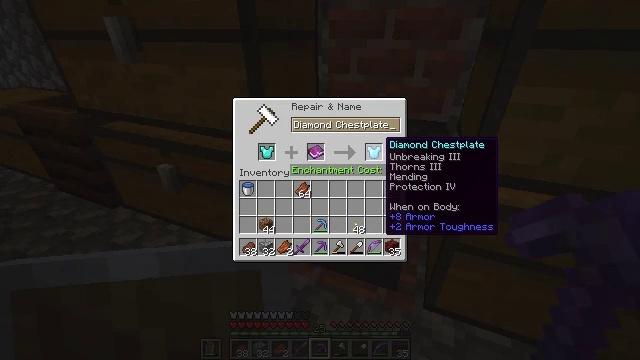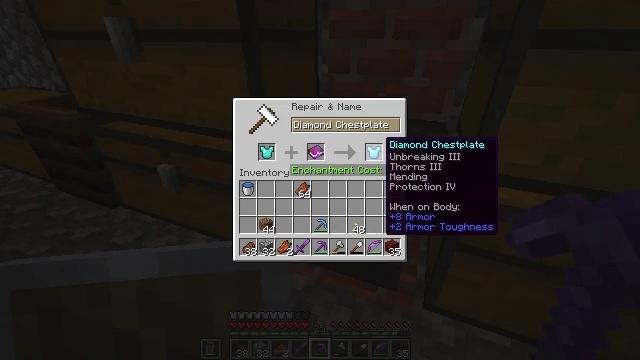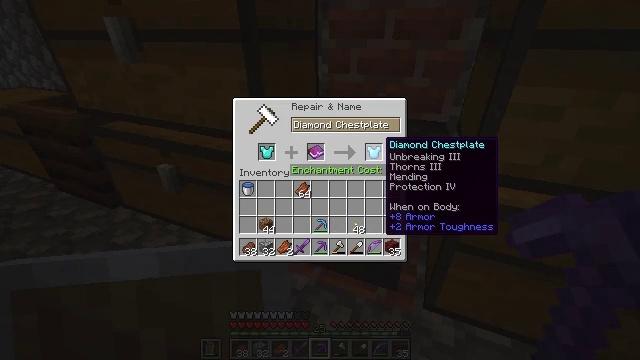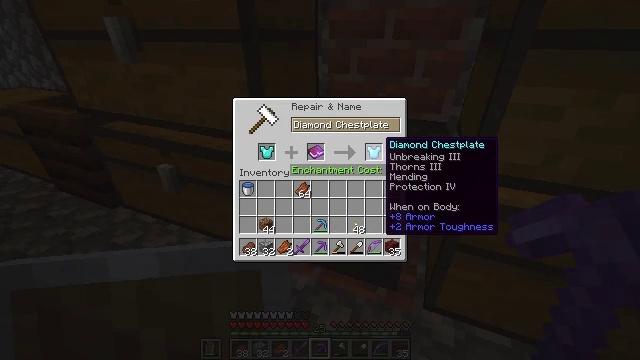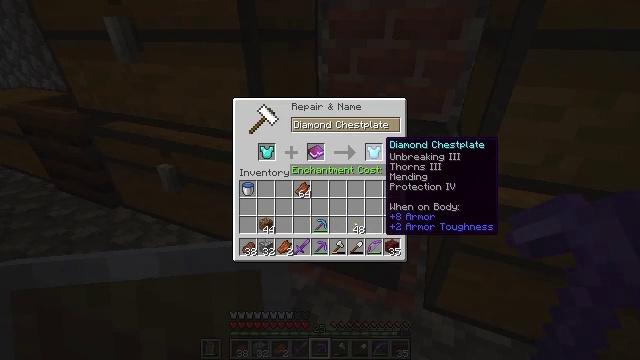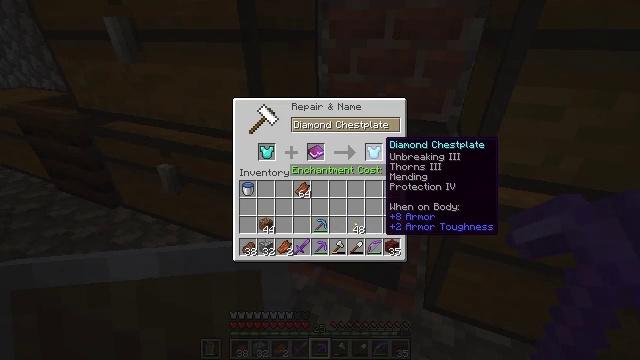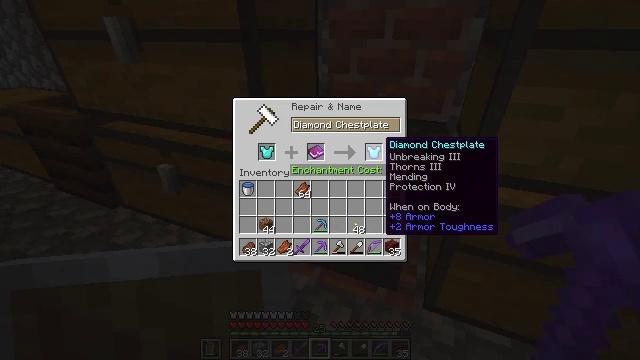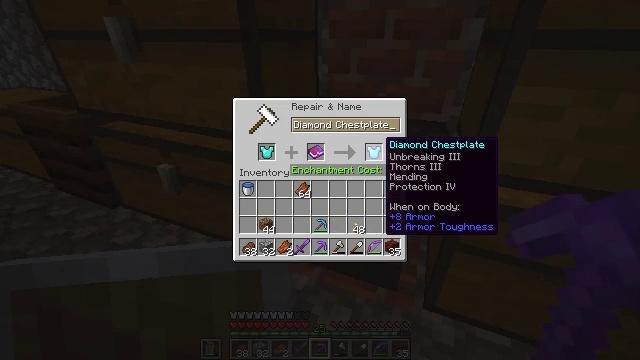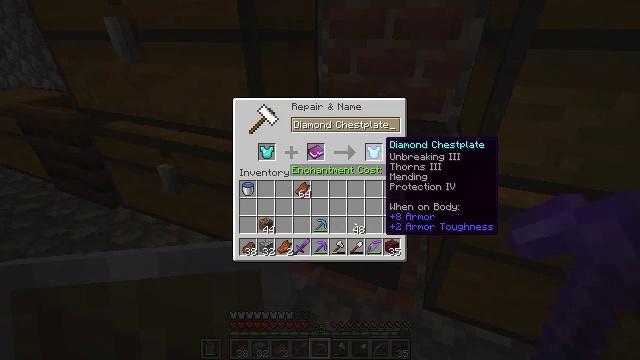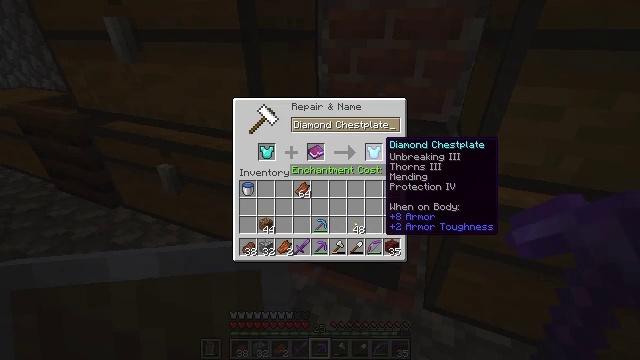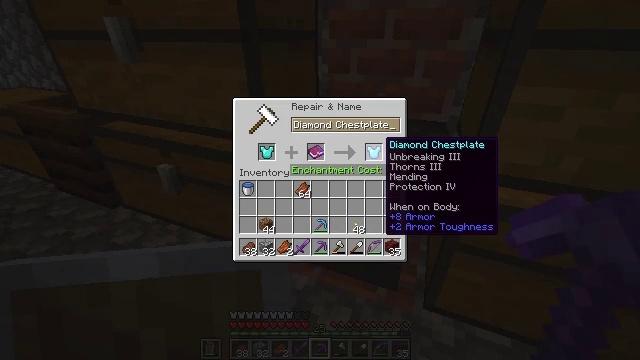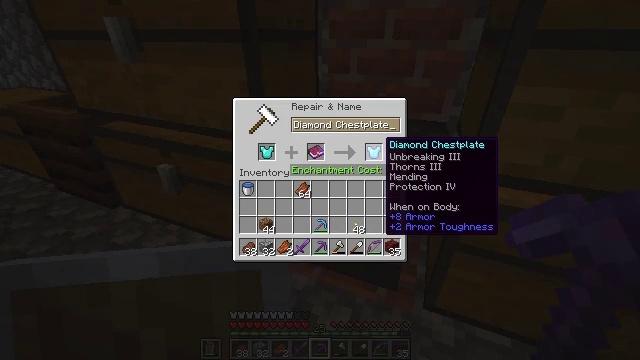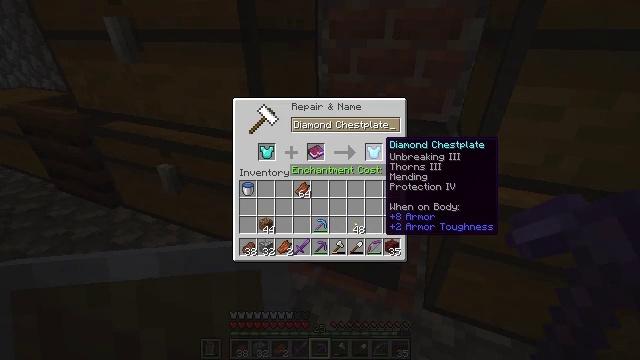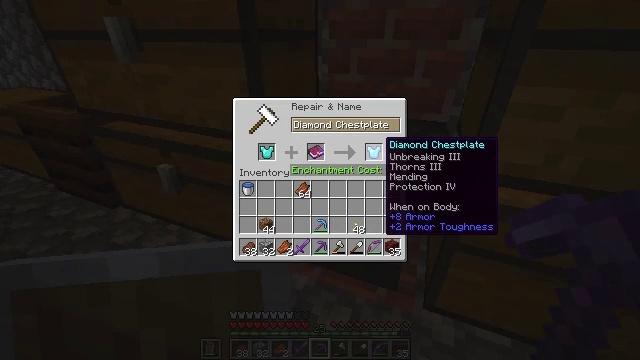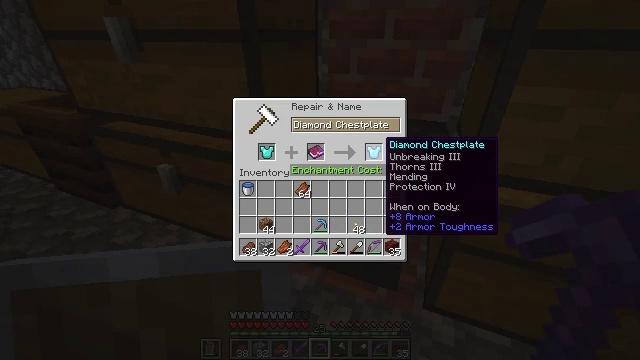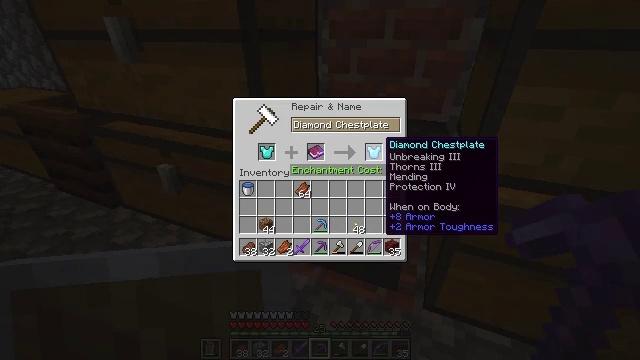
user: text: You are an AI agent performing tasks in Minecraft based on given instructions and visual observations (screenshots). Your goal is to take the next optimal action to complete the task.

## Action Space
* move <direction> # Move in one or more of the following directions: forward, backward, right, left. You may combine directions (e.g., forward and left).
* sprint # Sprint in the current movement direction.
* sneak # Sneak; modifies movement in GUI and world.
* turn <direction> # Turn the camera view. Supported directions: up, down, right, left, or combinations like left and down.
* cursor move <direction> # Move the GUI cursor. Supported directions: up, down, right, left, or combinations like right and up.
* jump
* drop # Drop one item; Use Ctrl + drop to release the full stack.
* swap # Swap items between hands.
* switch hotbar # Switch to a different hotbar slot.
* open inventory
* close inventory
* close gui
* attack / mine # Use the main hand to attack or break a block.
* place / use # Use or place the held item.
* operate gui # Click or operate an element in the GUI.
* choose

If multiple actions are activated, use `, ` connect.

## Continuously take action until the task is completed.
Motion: motion action
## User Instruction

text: Use a netherite ingot on a diamond chestplate to craft a netherite chestplate.
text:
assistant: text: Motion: no_op
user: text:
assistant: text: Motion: no_op
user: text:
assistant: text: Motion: no_op
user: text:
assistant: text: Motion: no_op
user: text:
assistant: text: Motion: no_op
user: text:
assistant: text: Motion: no_op
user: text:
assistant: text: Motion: no_op
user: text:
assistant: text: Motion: no_op
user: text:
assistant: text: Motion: no_op
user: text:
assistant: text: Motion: no_op
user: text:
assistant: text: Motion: no_op
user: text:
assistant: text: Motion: no_op
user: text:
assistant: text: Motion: no_op
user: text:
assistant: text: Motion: no_op
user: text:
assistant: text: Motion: no_op
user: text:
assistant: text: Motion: no_op
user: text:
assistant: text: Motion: no_op
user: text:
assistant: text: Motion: no_op
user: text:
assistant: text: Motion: no_op
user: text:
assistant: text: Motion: no_op
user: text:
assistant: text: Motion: no_op
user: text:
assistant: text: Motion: no_op
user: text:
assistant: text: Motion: no_op
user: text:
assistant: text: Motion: no_op
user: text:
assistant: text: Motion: no_op
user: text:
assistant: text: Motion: no_op
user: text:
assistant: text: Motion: no_op
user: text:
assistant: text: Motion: no_op
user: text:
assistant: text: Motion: no_op
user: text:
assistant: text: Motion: no_op